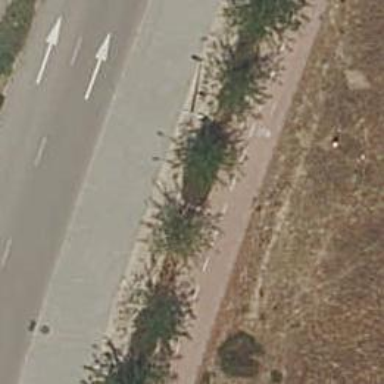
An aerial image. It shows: Row of trees in natural setting.